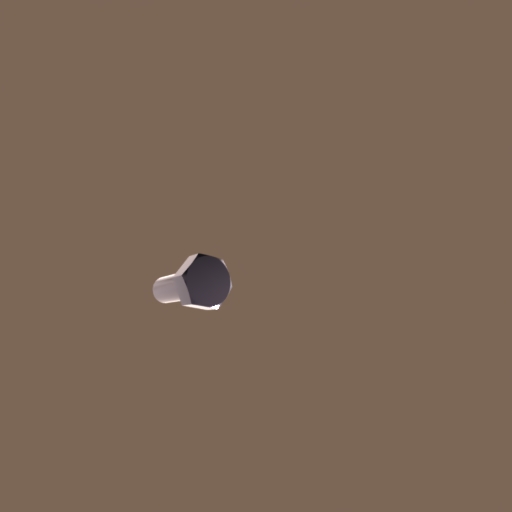
Label: bolt